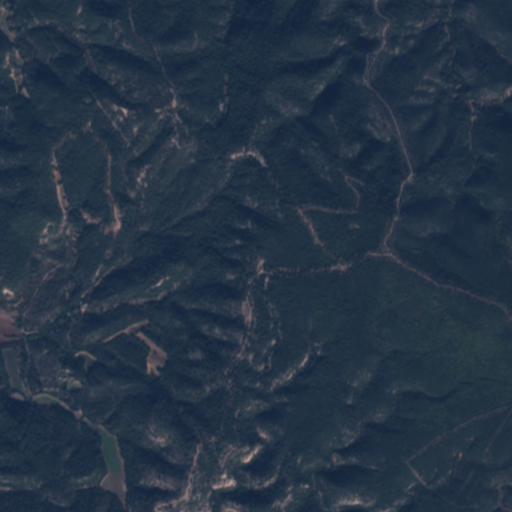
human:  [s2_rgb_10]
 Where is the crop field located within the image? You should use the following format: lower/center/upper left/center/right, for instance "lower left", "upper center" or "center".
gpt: The crop field is located in the lower left of the image.
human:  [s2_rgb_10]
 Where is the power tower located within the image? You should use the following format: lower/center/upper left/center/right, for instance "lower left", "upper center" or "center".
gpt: The power tower is located in the lower right of the image.
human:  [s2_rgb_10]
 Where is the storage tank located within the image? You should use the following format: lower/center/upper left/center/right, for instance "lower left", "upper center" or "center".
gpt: The storage tank is located in the lower left of the image.
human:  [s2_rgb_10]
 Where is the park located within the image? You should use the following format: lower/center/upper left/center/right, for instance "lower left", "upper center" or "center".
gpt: There is no park in the image.